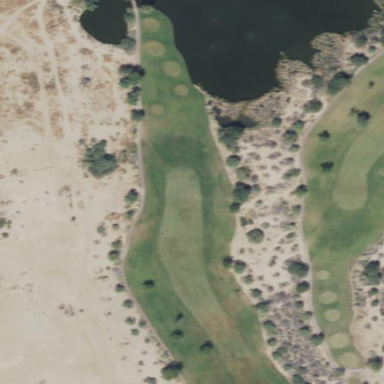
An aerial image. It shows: Golf rough area.